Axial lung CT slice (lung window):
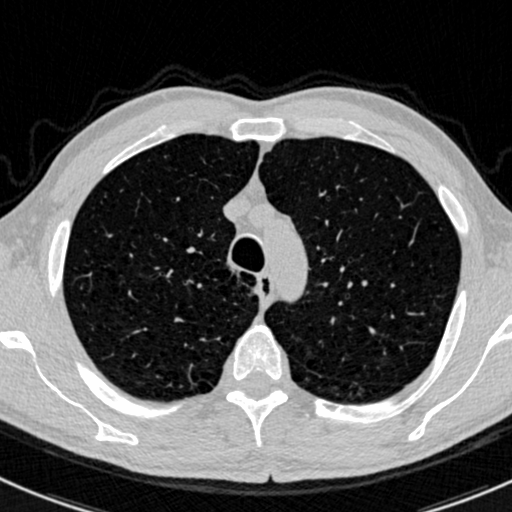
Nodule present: no